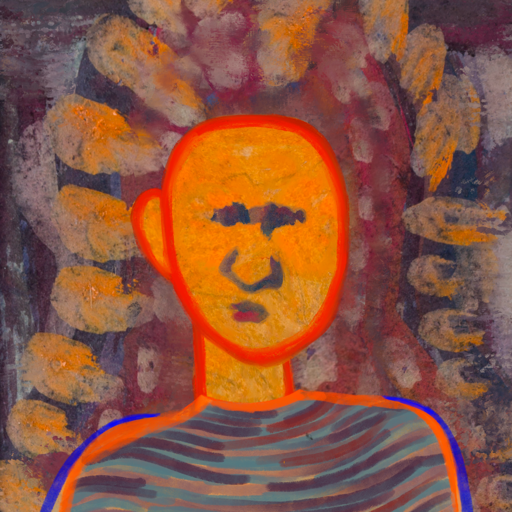
Background: Doll, Head And Neck Front: Sisters, Face Front: In_The_Sun, Bust: Experience, Hair Front: Blank, Head Accessory: Blank, Second Necklace: Blank, Necklace: Blank, Baby: Blank